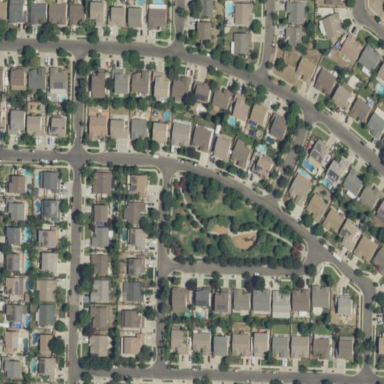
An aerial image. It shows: Residential area consisting of single-family homes.